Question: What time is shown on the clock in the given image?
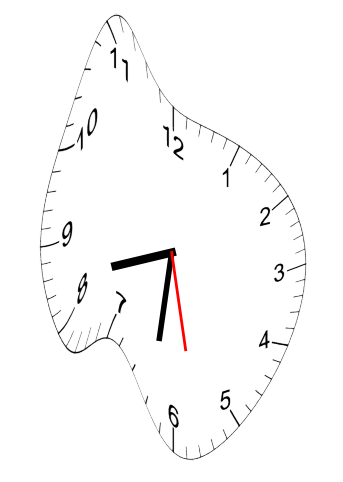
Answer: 08:31:28